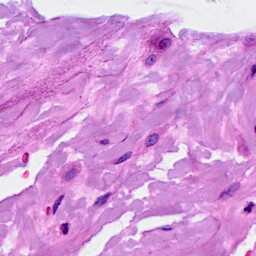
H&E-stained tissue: Breast